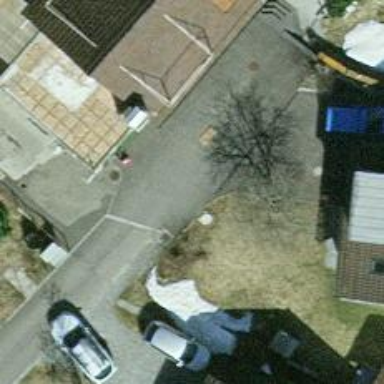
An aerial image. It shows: Alley classified as service road.